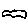
Label: cloud